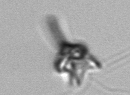
Label: Pyramimonas_longicauda